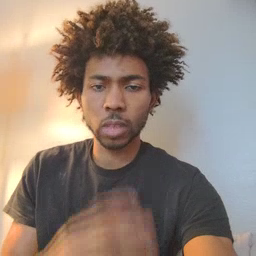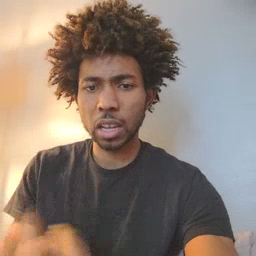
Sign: hot